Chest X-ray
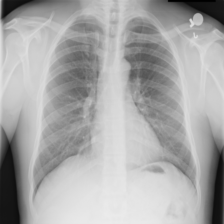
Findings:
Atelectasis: negative
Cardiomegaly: negative
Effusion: negative
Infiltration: negative
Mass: negative
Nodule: negative
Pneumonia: negative
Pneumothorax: negative
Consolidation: negative
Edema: negative
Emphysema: negative
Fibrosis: negative
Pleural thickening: negative
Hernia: negative